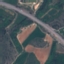
Label: Highway